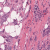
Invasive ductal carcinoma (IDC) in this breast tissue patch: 1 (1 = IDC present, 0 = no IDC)